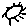
Label: sun